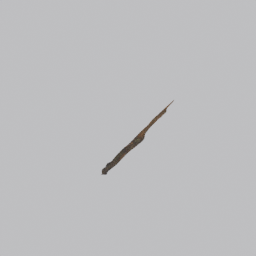
Label: nature